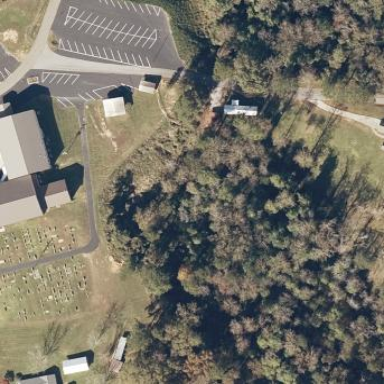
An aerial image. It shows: Graveyard.